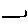
Label: line